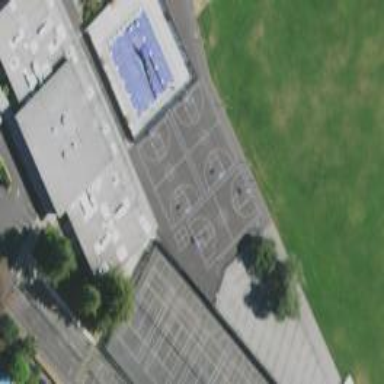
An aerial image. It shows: Basketball court located in leisure land pitch.